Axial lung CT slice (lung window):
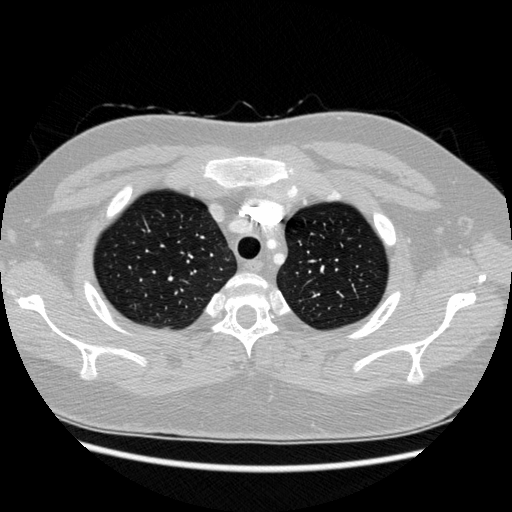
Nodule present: no